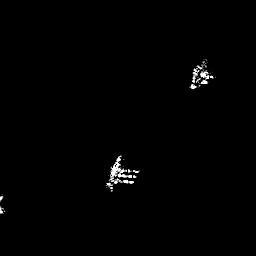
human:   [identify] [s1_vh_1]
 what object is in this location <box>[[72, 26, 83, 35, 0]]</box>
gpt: <ref>1 medium ship at the right</ref>